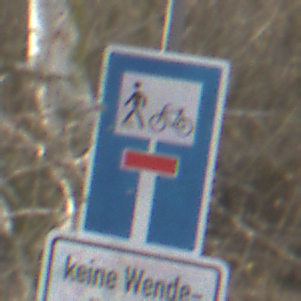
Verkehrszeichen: SackgasseRadverkehrFussgaengerDurchlaessig
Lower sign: HinweisGeaenderteVorfahrtVerkehrsfuehrungVerkehrsregelung3
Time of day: MorningAfternoon
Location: Outdoor (Nature)
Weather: Clear
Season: Winter
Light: Natural